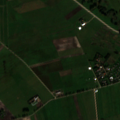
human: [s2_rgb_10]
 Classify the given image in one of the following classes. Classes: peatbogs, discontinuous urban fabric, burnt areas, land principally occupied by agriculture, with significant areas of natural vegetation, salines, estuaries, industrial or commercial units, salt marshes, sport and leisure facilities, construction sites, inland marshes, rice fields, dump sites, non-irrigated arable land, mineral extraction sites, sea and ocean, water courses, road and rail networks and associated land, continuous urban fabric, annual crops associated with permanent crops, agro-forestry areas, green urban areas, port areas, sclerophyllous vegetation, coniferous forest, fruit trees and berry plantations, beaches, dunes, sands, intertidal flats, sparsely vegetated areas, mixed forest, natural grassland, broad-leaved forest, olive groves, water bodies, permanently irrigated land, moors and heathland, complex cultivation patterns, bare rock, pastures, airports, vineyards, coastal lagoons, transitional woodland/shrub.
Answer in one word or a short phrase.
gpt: discontinuous urban fabric, non-irrigated arable land, pastures, complex cultivation patterns, land principally occupied by agriculture, with significant areas of natural vegetation